Question: I created the tables like this:
'''
create table utilisateur(
id_util number(10) primary key,
nom varchar2(10) not null,
prenom varchar2(10) not null,
date_naissance date not null,
adress varchar2(20)
);
create table cour(
id_cour number(10) primary key,
c_nom varchar2(20) not null,
auteur varchar2(20) not null
);
create table etude(
fk_util number(10) references utilisateur(id_util),
fk_cour number(10) references cour(id_cour),
primary key(fk_util,fk_cour)
);
create table examen(
id_ex number(10) primary key,
ex_nom varchar2(20) not null,
temp date,
fk_cour number(10) references cour(id_cour)
);
create table passer(
fk_util number(10) references utilisateur(id_util),
fk_ex number(10) references examen(id_ex),
primary key(fk_util,fk_ex),
note number(4)
);
create table certificat(
cert_nom varchar2(20),
prix varchar2(10),
code varchar2(10) primary key,
fk_ex number(10),
fk_util number(10)
);
create table signet(
id_sign number(10) primary key,
s_nom varchar2(20) not null,
depand_par varchar2(20) not null,
fk_util number(10) references utilisateur(id_util)
);
'''
The problem is that I want to see all the users('utilisateur'), which course('cour') they are reading, which exam('examen') they have passed and what certificates('certificat') they have received.
I have tried to do this with inner join, left and right join, full join, view, but without success. If I have 3 courses enregistrated and 2 exams, than I see something repeating. I'm thinking maybe in my database something is wrong.

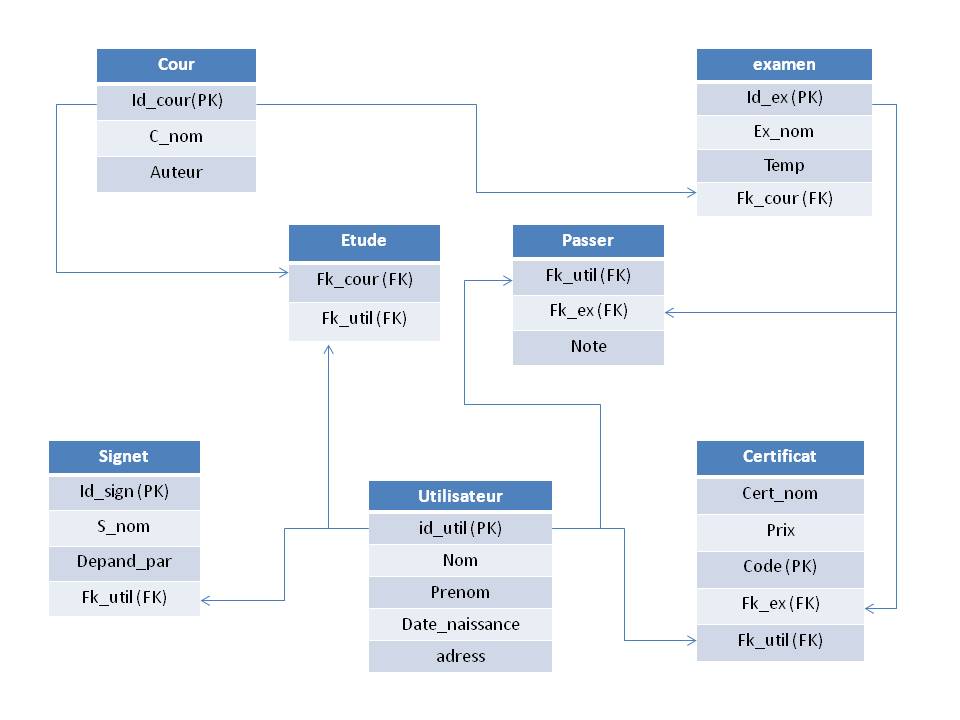
Answer: This query
'''
select utilisateur.nom
, cour.c_nom
, examen.ex_nom
from utilisateur left join etude on utilisateur.id_util=etude.fk_util
left join cour on etude.fk_cour=cour.id_cour
left join passer on utilisateur.id_util=passer.fk_util
left join examen on passer.fk_ex=examen.id_ex;
'''
Doesn't take into account the fact that an exam is related to a course. I don't think its necessary to do an outer join for what you are trying to achieve, so try this.
'''
select utilisateur.nom
, cour.c_nom
, examen.ex_nom
from utilisateur join etude on utilisateur.id_util=etude.fk_util
join cour on etude.fk_cour=cour.id_cour
join passer on utilisateur.id_util=passer.fk_util
join examen on cour.id_cour = examen.fk_cour;
'''
Edit : This was a bit more complicated than it first appeared to me, I've added a new solution below. The first thing I did was add some aliases to the query, there is an issue with doing ansi joins between 3 or more tables if you don't use aliases on certain versions of oracle. Aliases being generally a good thing, I've added them in anyway. I also moved some of the tables into inline views, to make the problem clearer to myself as much as anything. Aside from this tidying up, the only real change I've made is to add this line :-
AND paex.id_ex = coex.id_ex
I've tested this query against some data that I created as you described, and it seems to do what you want.
'''
SELECT ut.id_util
,ut.nom
,coex.c_nom
,paex.id_ex
,paex.ex_nom FROM utilisateur ut LEFT JOIN (SELECT c_nom
,ex_nom
,co.id_cour
,id_ex
,et.fk_util
FROM etude et JOIN cour co ON et.fk_cour = co.id_cour
LEFT JOIN examen ex2 ON co.id_cour = ex2.fk_cour) coex ON coex.fk_util = ut.id_util LEFT JOIN (SELECT *
FROM passer pa JOIN examen ex ON pa.fk_ex = ex.id_ex) paex ON paex.fk_util = ut.id_util
AND paex.id_ex = coex.id_ex ORDER BY id_util;
'''